Question: I have tried a lot of other solutions from other posts, but have not successfully got a string from my received data. Except I am running almost a replica on another file and it works 100% of the time. It even gets the data from the exact same php file.
'''
+ (void)connection:(NSURLConnection *)connection didReceiveData:(NSData *)data
{
[imagesTableData appendData:data];
NSString *dataStringImages = [[NSString alloc] initWithData:imagesTableData encoding:NSUTF8StringEncoding];
receivedDataImages = [NSString stringWithFormat:@"%@%@",receivedDataImages,dataStringImages];
}
+ (void)connectionDidFinishLoading:(NSURLConnection *)connection
{
NSLog(@"%lu -- %@",(unsigned long)[imagesTableData length],receivedDataImages);
}
'''
NSLog Output: 14938 -- (null)

I have fixed my issue by changing the encoding:NSUTF8StringEncoding to encoding:NSASCIIStringEncoding. See my fix for didReceiveData below:
'''
+ (void)connection:(NSURLConnection *)connection didReceiveData:(NSData *)data
{
[imagesTableData appendData:data];
NSString *dataStringImages = [[NSString alloc] initWithData:imagesTableData encoding:NSASCIIStringEncoding];
receivedDataImages = [NSString stringWithFormat:@"%@%@",receivedDataImages,dataStringImages];
}
'''
Now I am left with why was this the fix? Let me explain what is making this so perplexing to me. I have two different but similar utility files that I am using to receive data for parsing and I then in put them into a database.
The issue is that both files connect to the same PHP file and that PHP file outputs data the exact same way with different amounts of data. Why would one need an encoding of "NSUTF8StringEncoding" and the other "NSASCIIStringEncoding"?
See my code and the related data output below for each utility file.
'''
+ (void)connection:(NSURLConnection *)connection didReceiveData:(NSData *)data
{
[placesTableData appendData:data];
NSString *dataStringPlaces = [[NSString alloc] initWithData:placesTableData encoding:NSUTF8StringEncoding];
receivedDataPlaces = [NSString stringWithFormat:@"%@%@",receivedDataPlaces,dataStringPlaces];
}
'''
'''
MERRYMAN|Merryman Performing Arts Center|LOC|40.698903|-99.085779|||Mention this coupon when ordering for 20% off tickets at the Merryman Performing Arts Center.|<PHONE>||http://www.merrymancenter.org|225 West 22nd Street Kearney, NE 68845||0000-00-00 00:00:00|0000-00-00 00:00:00|0|2014-07-16 21:29:51~~
'''
'''
+ (void)connection:(NSURLConnection *)connection didReceiveData:(NSData *)data
{
[imagesTableData appendData:data];
NSString *dataStringImages = [[NSString alloc] initWithData:imagesTableData encoding:NSASCIIStringEncoding];
receivedDataImages = [NSString stringWithFormat:@"%@%@",receivedDataImages,dataStringImages];
}
'''
'''
WSGFFJKM|LIPS Printing Service 25% Off|LIPSNewCustomerAd2014_KearneyApp.jpg||LIPSPRINTING2|2014-07-16 23:46:07~~
'''
If you have any input as to how or if I should rewrite my question, please suggest in comments.
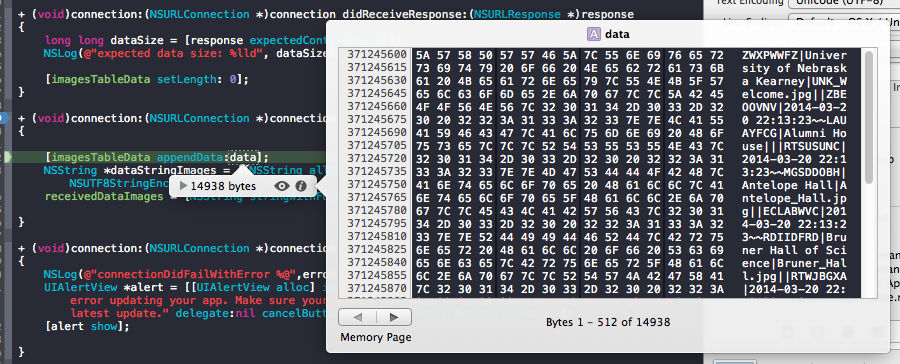
Answer: From the <URL> for 'initWithData:encoding:':
> Returns nil if the initialization fails for some reason (for example
if data does not represent valid data for encoding).
Double check that your data is of the correct encoding or a string at all. You might want to put off converting the data to string until the connection is finished loading as well.